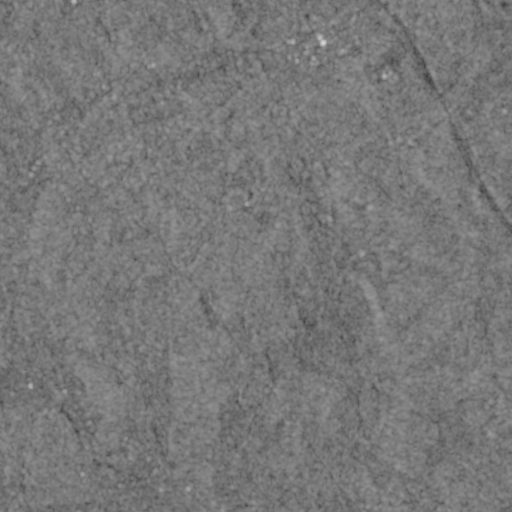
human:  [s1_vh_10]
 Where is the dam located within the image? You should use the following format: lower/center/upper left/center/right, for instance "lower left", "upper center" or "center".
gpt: The dam is located in the center right of the image.
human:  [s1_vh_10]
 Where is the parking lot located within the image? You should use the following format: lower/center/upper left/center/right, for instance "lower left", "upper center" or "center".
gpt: The parking lot is located in the upper right of the image.
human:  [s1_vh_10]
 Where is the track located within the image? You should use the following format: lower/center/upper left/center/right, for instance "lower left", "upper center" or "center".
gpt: The track is located in the lower right of the image.
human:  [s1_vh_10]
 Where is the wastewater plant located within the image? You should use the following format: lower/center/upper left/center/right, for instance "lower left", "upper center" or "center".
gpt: The wastewater plant is located in the upper left of the image.
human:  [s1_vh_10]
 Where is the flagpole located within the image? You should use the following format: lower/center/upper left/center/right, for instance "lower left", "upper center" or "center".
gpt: The flagpole is located in the upper right of the image.
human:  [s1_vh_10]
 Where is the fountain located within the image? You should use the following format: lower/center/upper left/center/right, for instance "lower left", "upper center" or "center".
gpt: The fountain is located in the lower left of the image.
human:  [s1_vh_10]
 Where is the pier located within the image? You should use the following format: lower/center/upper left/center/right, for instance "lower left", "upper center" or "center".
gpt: The pier is located in the center of the image.
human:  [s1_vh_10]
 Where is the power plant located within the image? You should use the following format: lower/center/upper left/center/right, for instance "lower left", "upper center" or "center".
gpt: There is no power plant in the image.

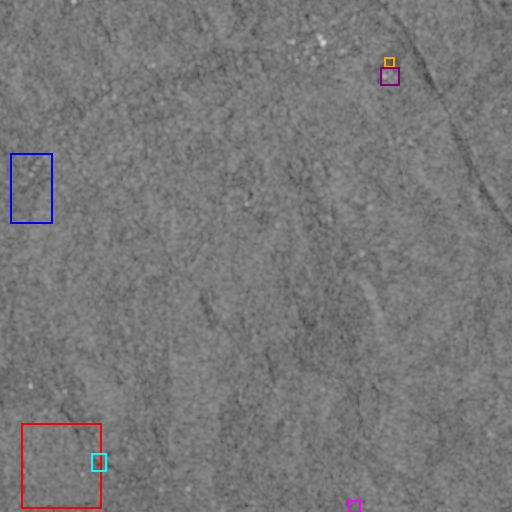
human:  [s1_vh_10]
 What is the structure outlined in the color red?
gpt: The structure outlined in red is a crop field.
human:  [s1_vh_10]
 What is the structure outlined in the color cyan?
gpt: The structure outlined in cyan is a park.
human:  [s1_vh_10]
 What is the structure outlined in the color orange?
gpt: The structure outlined in orange is a parking lot.
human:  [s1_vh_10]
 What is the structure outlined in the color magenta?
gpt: The structure outlined in magenta is a track.
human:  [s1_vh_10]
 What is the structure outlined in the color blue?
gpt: The structure outlined in blue is a wastewater plant.
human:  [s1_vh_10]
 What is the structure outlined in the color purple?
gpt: The structure outlined in purple is a building.
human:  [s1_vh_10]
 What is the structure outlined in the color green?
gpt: There is no green outline.